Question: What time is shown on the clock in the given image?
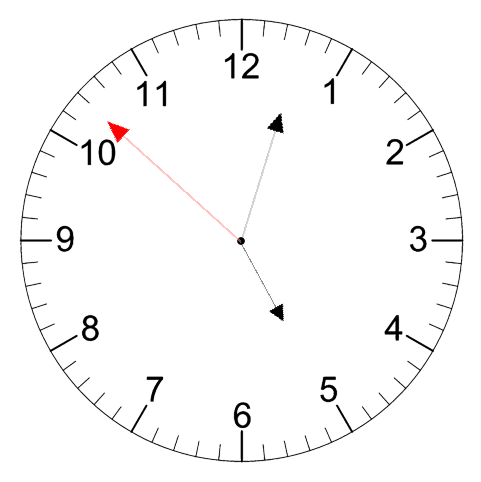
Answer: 05:02:52